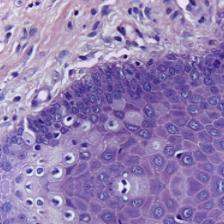
Diagnosis: Normal